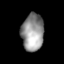
Tissue: lung
Cell type: T cells
Senescence score: 0.1845
Nuclear area (px): 806
Mean DAPI intensity: 148.655